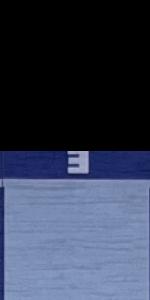
Label: Empty